Question: When I choose Product > Archive in xcode, I got this message:
"codesign wants to sign using key "< key >" in your keychain."

I think there is something wrong, it should not show "< key >" , right??
Thanks!!
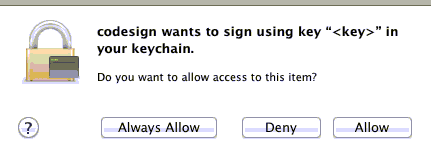
Answer: Just select Always allow. There is no issue using it. It actually make available the developer certificate to the XCode app. So that using it Xcode can sign your application. Once you select Always allow. It should not ask you again in future.